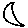
Label: moon